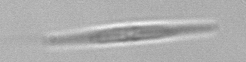
Label: pennate